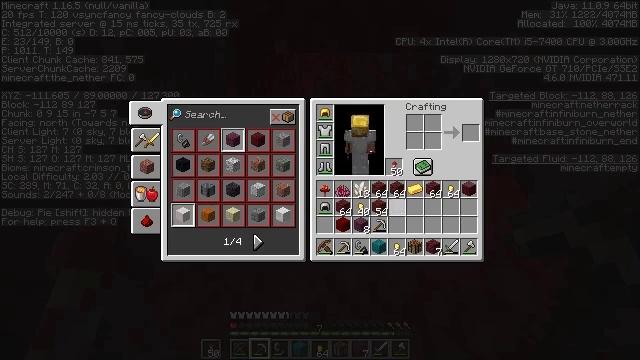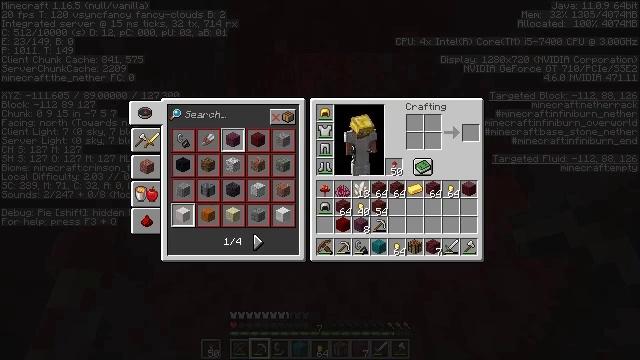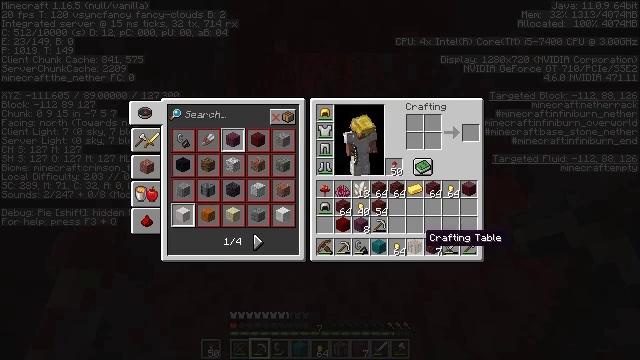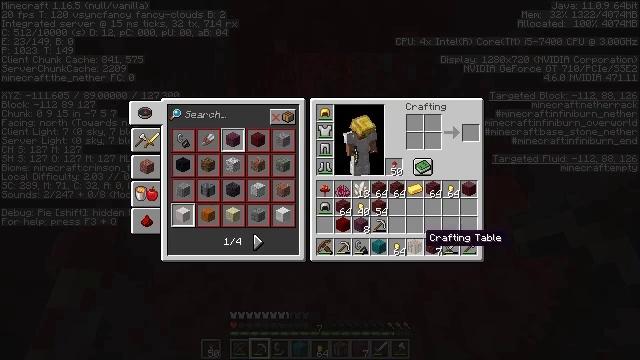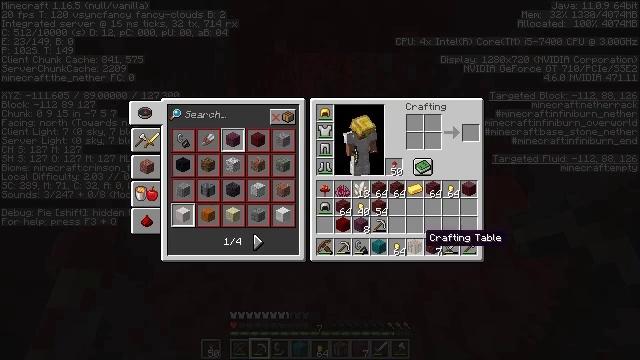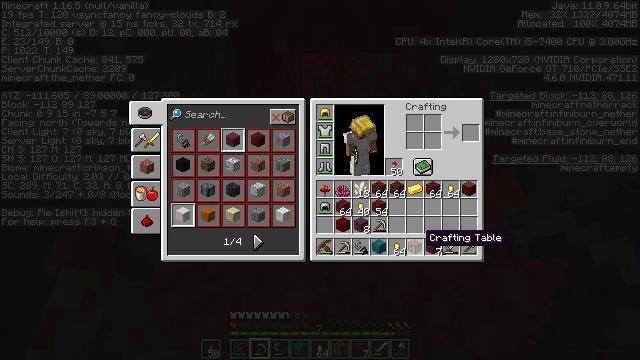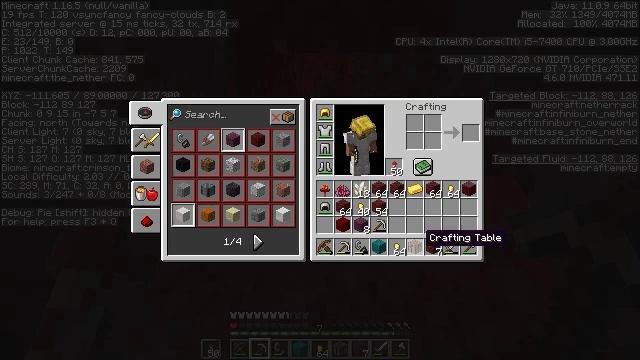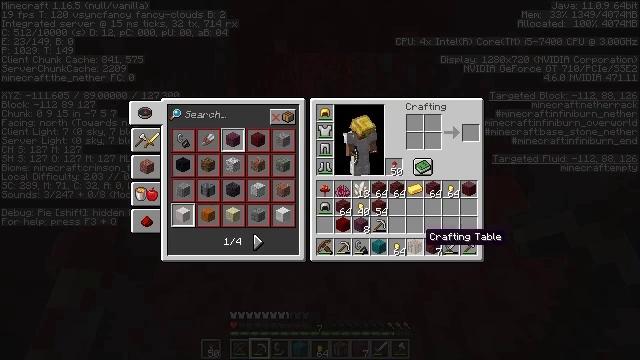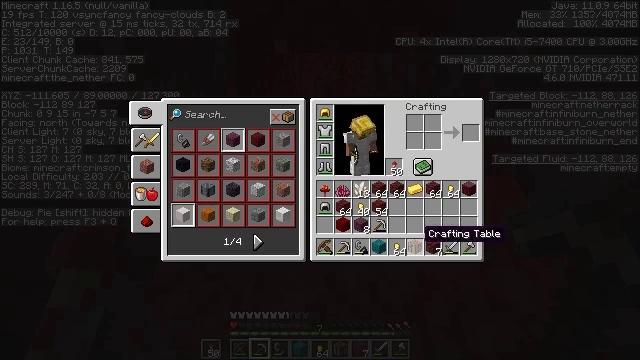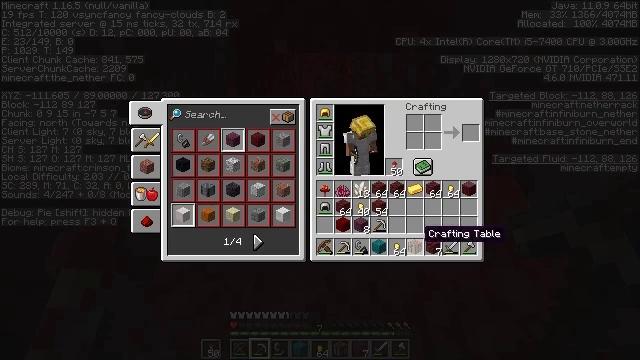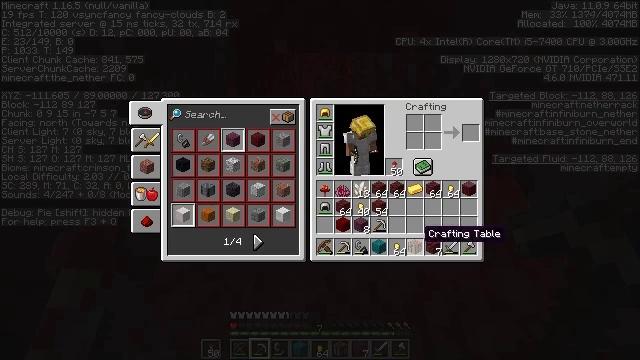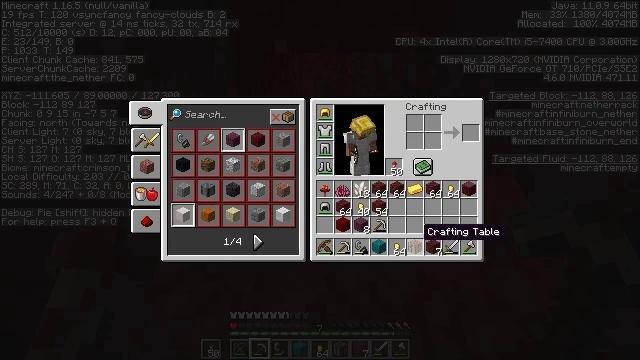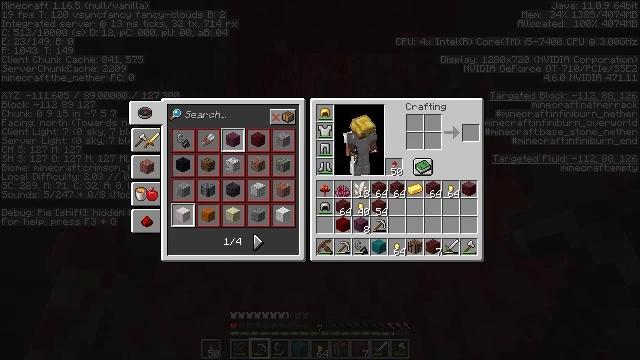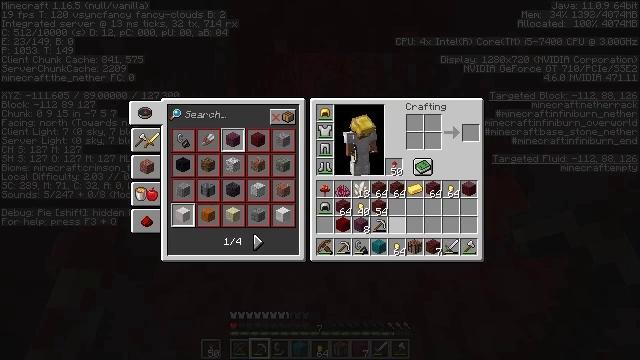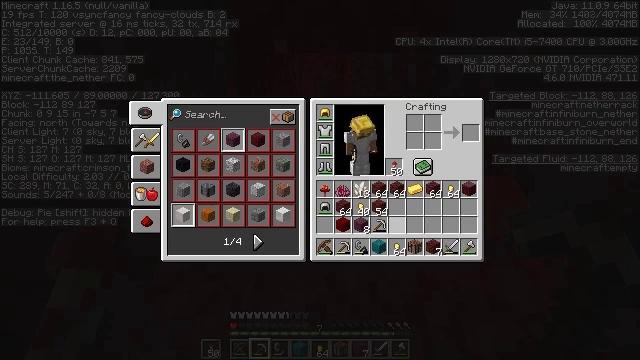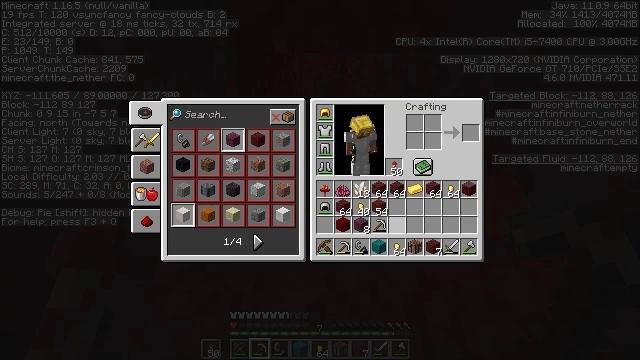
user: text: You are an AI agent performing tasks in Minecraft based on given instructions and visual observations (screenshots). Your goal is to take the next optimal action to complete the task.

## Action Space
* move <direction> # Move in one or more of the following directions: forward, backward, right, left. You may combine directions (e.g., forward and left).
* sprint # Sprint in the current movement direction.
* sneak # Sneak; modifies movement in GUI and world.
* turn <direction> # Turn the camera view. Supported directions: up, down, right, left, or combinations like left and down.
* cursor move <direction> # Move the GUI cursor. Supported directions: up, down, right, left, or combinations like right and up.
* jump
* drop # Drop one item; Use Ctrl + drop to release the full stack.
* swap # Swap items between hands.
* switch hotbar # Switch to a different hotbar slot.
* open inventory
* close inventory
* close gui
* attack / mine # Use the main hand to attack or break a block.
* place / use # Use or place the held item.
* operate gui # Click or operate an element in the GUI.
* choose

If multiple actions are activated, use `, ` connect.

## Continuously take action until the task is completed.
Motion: motion action
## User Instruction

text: Attack the nether wart block to break it.
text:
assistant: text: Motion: turn right and down
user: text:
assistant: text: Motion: turn down
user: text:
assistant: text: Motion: no_op
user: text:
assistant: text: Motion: no_op
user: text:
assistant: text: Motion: no_op
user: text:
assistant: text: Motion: no_op
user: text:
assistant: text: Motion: no_op
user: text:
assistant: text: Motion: no_op
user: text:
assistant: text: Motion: no_op
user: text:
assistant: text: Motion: no_op
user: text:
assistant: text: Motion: no_op
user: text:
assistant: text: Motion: no_op
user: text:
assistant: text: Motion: turn left and up
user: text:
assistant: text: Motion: no_op
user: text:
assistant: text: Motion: no_op
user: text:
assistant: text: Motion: no_op
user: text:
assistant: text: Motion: turn right
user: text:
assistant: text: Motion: turn right
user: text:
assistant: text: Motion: no_op
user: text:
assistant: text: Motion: no_op
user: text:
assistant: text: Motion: turn left
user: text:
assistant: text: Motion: turn left
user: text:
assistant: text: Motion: turn left
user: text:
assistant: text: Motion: no_op
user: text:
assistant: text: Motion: no_op
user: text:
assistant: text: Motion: no_op
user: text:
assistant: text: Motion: no_op
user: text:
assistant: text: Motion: no_op
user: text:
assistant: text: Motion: no_op
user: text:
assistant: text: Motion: turn left